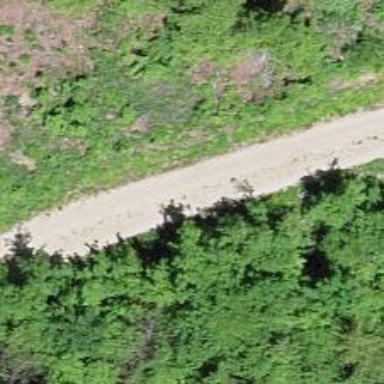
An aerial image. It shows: Unpaved track with grade 4 quality.